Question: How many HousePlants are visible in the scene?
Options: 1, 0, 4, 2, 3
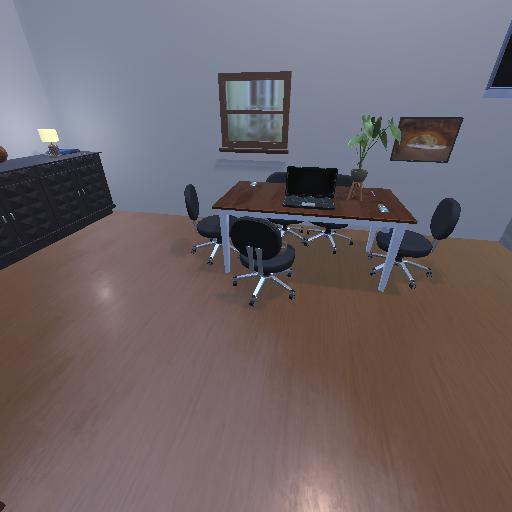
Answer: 1